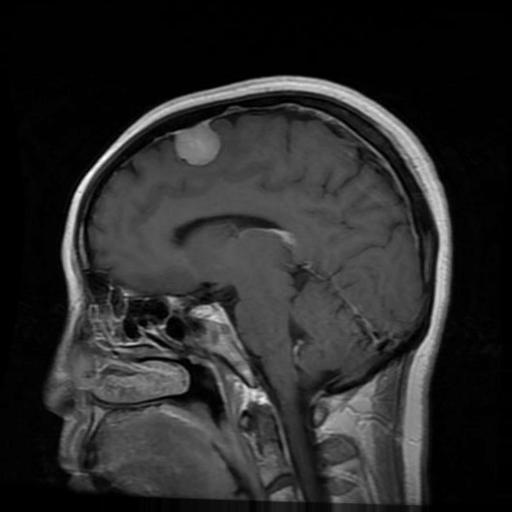
Label: meningioma